Question: I'm trying to figure out the system ( <URL>
Anyway, I've installed it, run 'init' to create the instance, and then 'start', as per the below output:
'''
oauthd start
Initializing plugins engine
Loading admin-auth
Loading slashme
Loading request
Loading front
oauthd start server
oauthd listening at http://:::6284 for https://example.com:6284
Server is ready (load time: 1.85s) Wed, 11 Mar 2015 17:20:24 GMT
'''
Now, as per the document - I should go to:
<URL>
...and its MEANT to ask you to setup a user/password, which will be the admin logins. Unfortunately, it doesn't do this. I just get sent to:
<URL> ... where it asks me to login with an email/password, both of which I don't have yet:

Can anyone explain what step I'm missing? I've love to get this going - as I'm not a fan of having to use 3rd party systems (i.e oauth.io), as you are at their mercy when it goes offline.
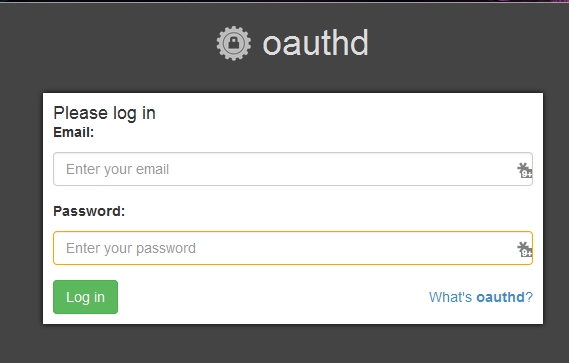
Answer: Logging in for the first time actually creates your admin user with the entered credentials. So for example if you enter 'admin@yourmail.com' as the e-mail and 'letmepassplease' as the password, you'll be able to log in with these credentials in the future.
I can see why it's not clear, and we will probably improve this later. In the meantime you can create an issue about this on the Github repo.
Hope this helps :)